Question: Count the number of objects in the diagram.
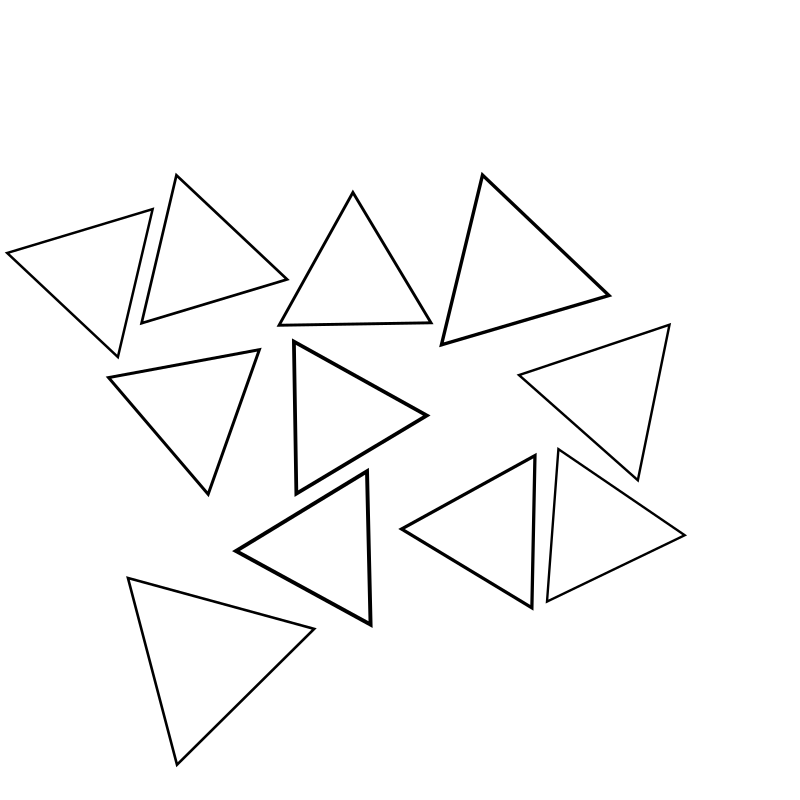
Answer: 11